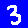
Digit: 3